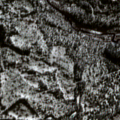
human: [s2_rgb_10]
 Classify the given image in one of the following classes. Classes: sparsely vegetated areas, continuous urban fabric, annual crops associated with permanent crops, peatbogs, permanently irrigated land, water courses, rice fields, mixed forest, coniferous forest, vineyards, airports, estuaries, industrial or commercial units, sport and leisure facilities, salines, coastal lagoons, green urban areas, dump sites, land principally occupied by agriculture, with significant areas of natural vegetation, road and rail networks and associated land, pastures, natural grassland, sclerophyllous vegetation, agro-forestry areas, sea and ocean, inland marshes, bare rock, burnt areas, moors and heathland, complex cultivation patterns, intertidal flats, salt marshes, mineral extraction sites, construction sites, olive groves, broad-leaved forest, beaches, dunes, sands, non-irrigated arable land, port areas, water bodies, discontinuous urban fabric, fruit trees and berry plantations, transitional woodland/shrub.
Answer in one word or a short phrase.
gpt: coniferous forest